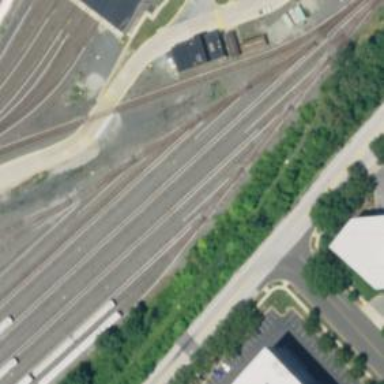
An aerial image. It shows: Electrified rail service yard.